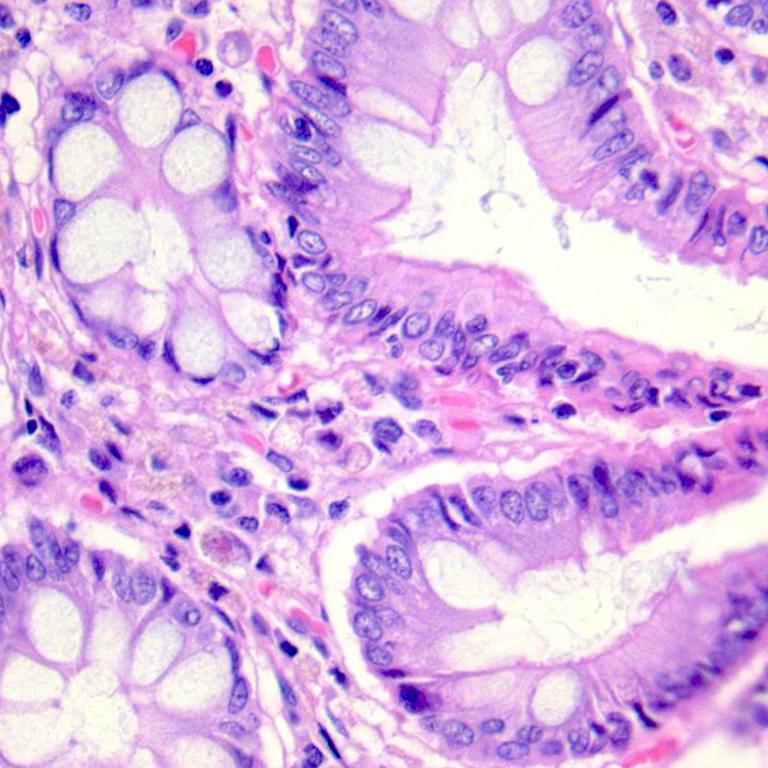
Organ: colon
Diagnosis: benign